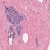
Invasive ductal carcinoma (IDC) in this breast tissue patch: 1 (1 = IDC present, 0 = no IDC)